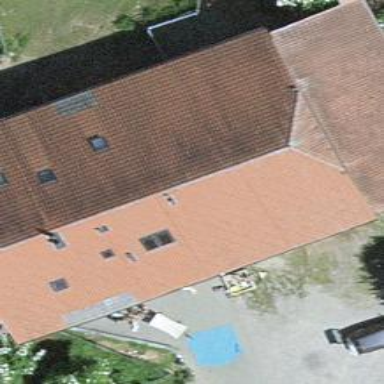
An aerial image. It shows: Residential building.